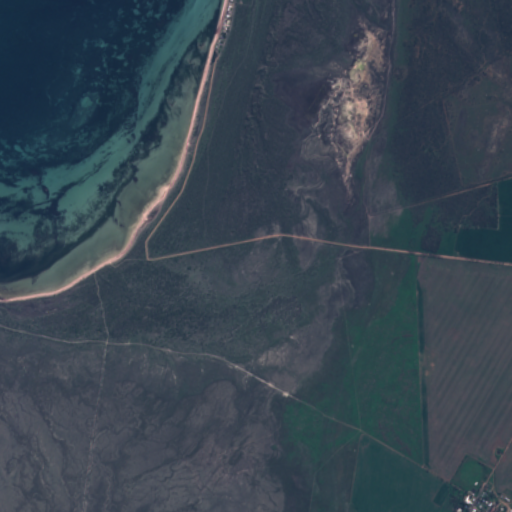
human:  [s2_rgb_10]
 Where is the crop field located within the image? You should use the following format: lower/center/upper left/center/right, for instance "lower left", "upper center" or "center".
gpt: The crop field is located in the right of the image.
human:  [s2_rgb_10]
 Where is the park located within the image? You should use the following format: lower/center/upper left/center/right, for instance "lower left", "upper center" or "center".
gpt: The park is located in the lower right of the image.
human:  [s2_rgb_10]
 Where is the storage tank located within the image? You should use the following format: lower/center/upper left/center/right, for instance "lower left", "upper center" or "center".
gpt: The storage tank is located in the lower right of the image.
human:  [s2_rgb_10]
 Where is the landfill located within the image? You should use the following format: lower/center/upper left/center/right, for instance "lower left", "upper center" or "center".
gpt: There is no landfill in the image.